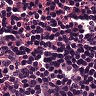
Metastatic tissue present: yes